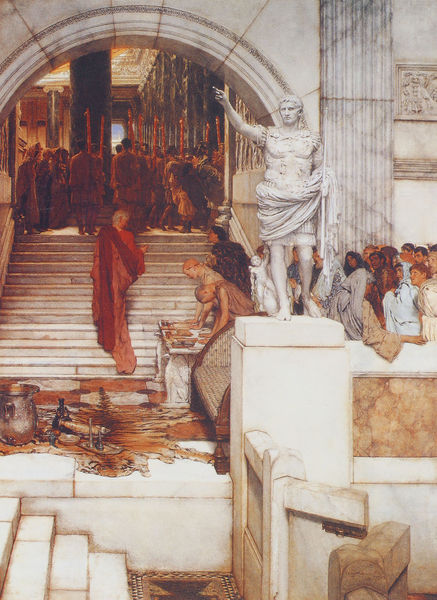
Titel: Nach der Audienz
Künstler: Lawrence Alma-Tadema
Institution: Privatsammlung
Schlagwörter: mann, umhang, weiß, impressionismus, menschen, frau, marmor, gebäude, rot, ansammlung, gesellschaft, malerei, menge, teppich, versammlung, architektur, diener, falten, sockel, öl, brüstung, figur, gewand, klassizismus, krug, skulptur, statue, fell, italien, treppe, treppen, kaiser, wandmalerei, kerzen, halle, antike, hall, rom, fries, manierismus, toga, prozession, opfer, wandbild, mamor, forum, kessel, caesar, tiger, statur, fasces, konsul, treooe, ehalle, tempelrom